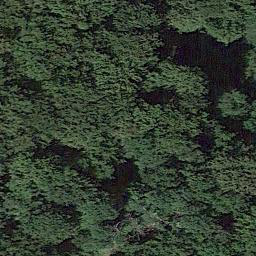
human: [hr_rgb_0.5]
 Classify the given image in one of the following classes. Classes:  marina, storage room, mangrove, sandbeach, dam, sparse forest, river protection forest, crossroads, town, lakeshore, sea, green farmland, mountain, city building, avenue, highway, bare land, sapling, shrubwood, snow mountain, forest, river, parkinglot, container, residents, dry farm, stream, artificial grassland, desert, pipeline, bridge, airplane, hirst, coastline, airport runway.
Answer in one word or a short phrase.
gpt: forest